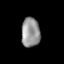
Tissue: skin
Cell type: Epithelial cells
Senescence score: 0.2792
Nuclear area (px): 536
Mean DAPI intensity: 148.308